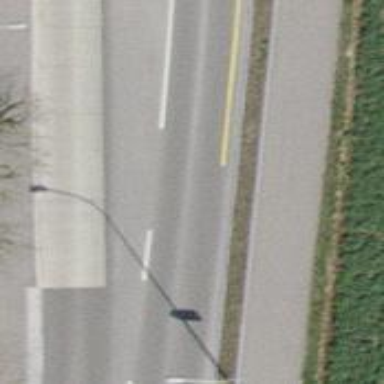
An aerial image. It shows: Tertiary road with asphalt surface. There is separate cycleway alongside the road.